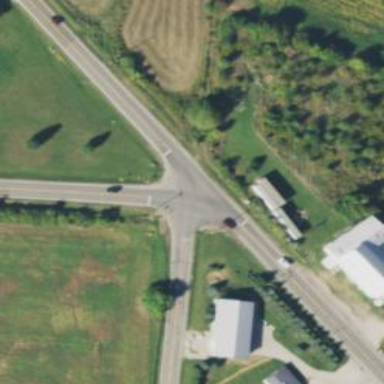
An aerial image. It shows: Stop road.